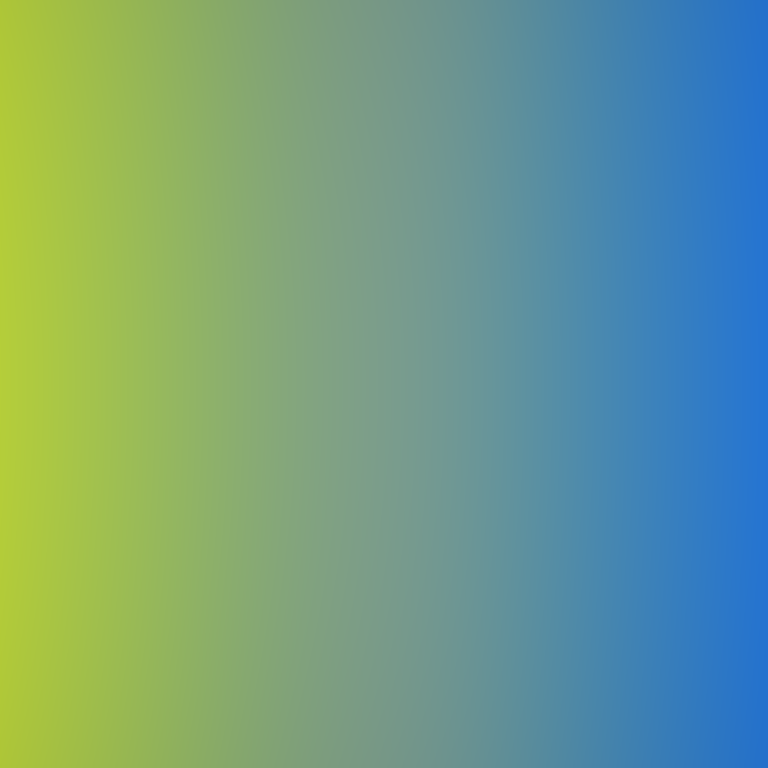
Abstract light effect, smooth gradient from yellow to blue, calm atmosphere, soft blend, no room, no furniture, no objects.